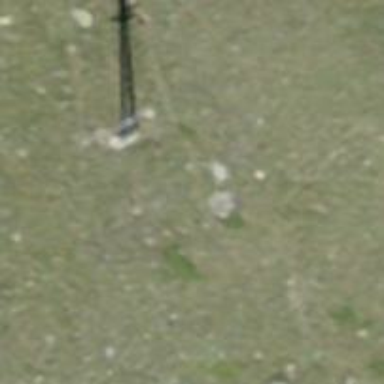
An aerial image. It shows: Power pole.